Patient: sex M, age 55
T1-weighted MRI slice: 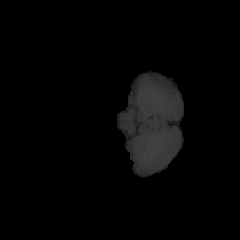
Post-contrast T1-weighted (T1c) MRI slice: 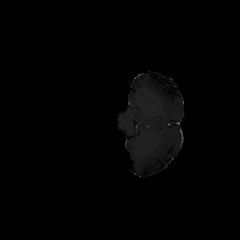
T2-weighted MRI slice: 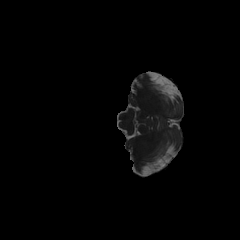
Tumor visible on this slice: no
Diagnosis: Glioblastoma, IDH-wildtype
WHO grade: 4